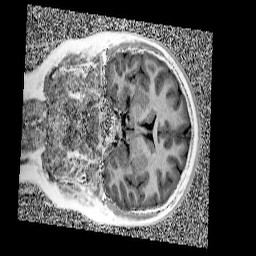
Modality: UNIT1
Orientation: coronal
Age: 10
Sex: female
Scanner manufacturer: siemens
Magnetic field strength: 3 T
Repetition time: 4 s
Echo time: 0.00299 s